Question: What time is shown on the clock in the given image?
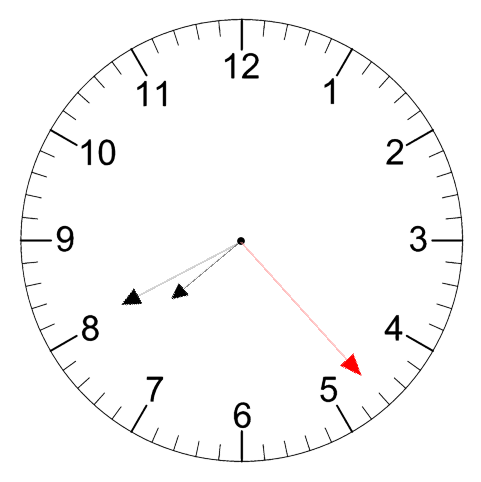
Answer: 07:40:23